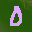
Label: 0